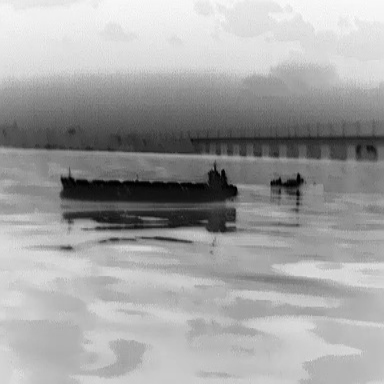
There are two objects shown in the infrared image, including a liner, and a warship.